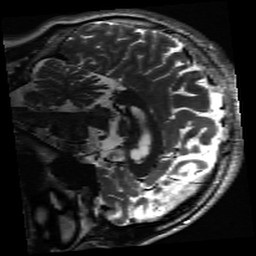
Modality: inplaneT2
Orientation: sagittal